Question: I want to draw a string say "stackoverflow" in circular view like below image can any one suggest how to do it. And also i need click event on each characer.

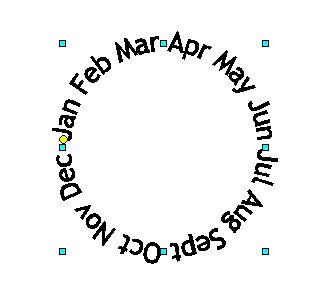
Answer: You need to make a customized view for this. in onDraw method, create a path object, add circle to that object, and then use Canvas Object to draw text on that path.
'''
Path path = new Path();
path.addCircle(x, y, radius, Path.Direction.CW);
myCanvas.drawTextOnPath(myText, path, offset, 0, myPaint);
'''
Edit:
use this line of code when using os 4.0 and above:
'''
setLayerType(View.LAYER_TYPE_SOFTWARE, null);
'''